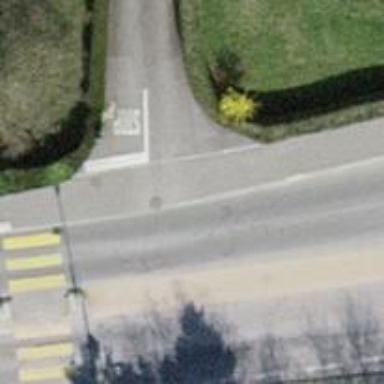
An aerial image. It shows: Unmarked crossing on footway.